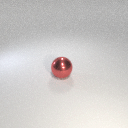
large red metal sphere